Question: I would like to adjust the x-axis in a dendrogram where all the labels are seen, for large data sets. As example, I use iris data here:
'''
> iris.data=subset(iris,select=-Species)
> d <- dist(iris.data, method="euclidean")
> hc <- hclust(d, "ward")
> plot(hc, hang=-1, main="Dendrogram of Ward's Method", label=iris$Species)
'''
After the plot function is used, the dendrogram will be like this:

So, how I'm going to adjust the x-axis so then all the species are all clear seen.
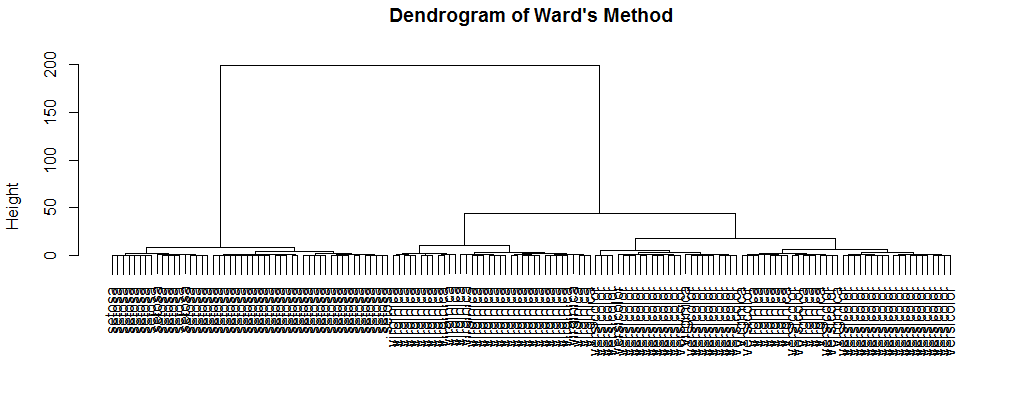
Answer: Like @Roman Lustrik said :
You can do like this :
'''
png("plotdendogram.png",width=1600,height=800)
par(cex=1,font=3)
plot(hc, hang=-1, main="Dendrogram of Ward's Method", label=iris$Species)
dev.off()
'''
You will be able to view species' names, although in small font size.
Hope this helps.